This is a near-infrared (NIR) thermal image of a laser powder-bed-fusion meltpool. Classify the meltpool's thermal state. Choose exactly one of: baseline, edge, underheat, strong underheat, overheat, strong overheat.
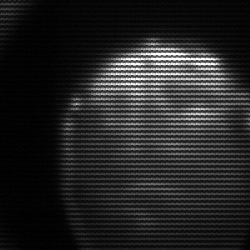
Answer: edge